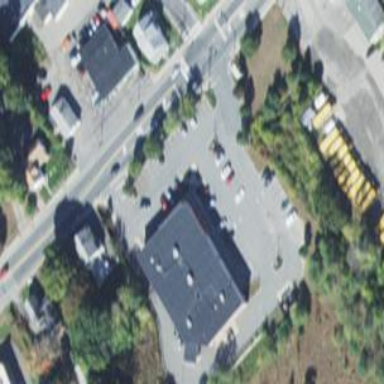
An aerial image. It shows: Building that is pharmacy providing healthcare services.